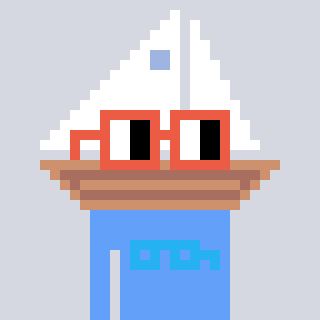
a pixel art character with square orange glasses, a sailboat-shaped head and a blue-colored body on a cool background